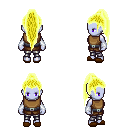
a pixel art fantasy rpg character, female body template, dark elf, purple skin, leather chest armor, metal pants, gold extra-long topknot hairstyle, white cloth bracers, brown slippers, four views (front, back, left, right), 2x2 character sprite sheet, small pixel art, hard edges, no anti-aliasing